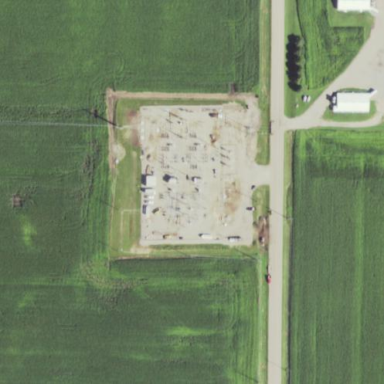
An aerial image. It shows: Outdoor distribution level power substation.